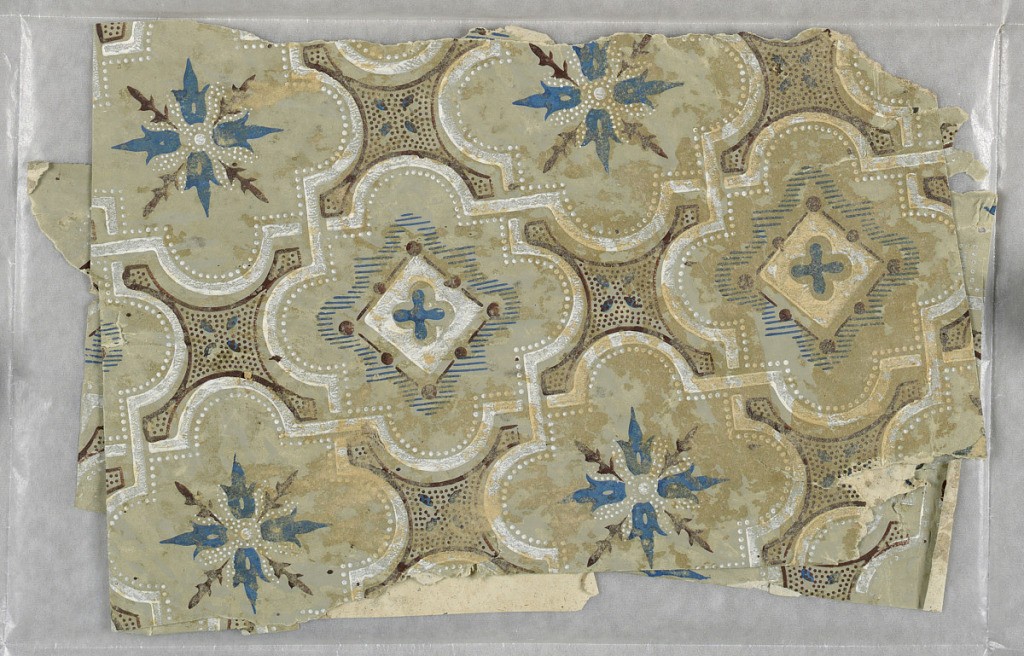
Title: Sidewall - fragment
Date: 1840s
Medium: Block-printed
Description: Quatrefoil pattern printed in blue and white on a beige ground.